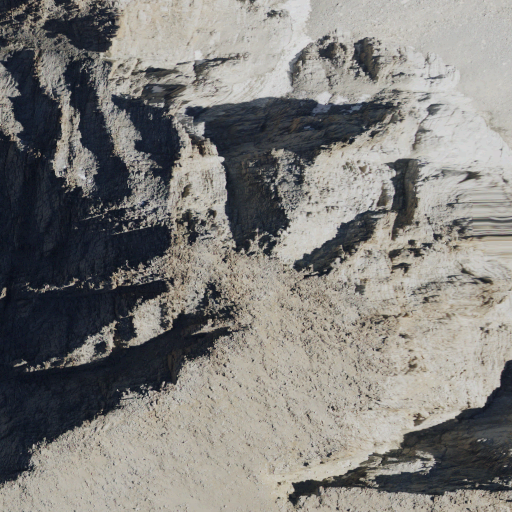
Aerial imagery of mountain in California named Mount Hale containing barren land, shrub, snow, grassland, evergreen forest, and open water